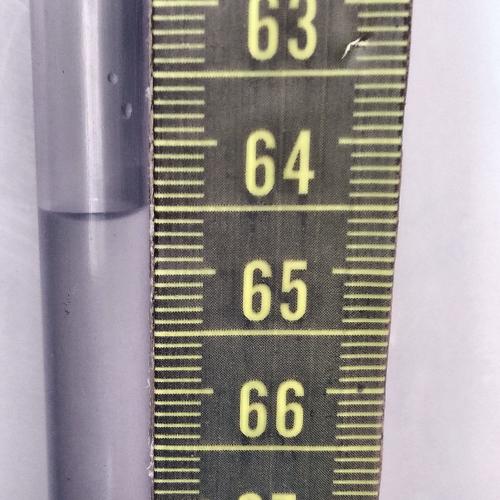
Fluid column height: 64.5 cm